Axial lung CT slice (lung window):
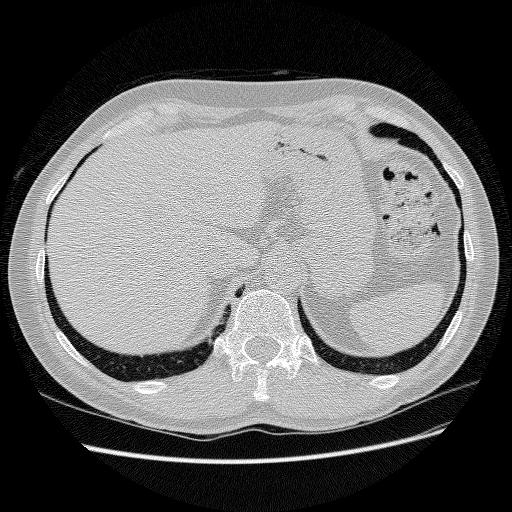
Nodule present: no